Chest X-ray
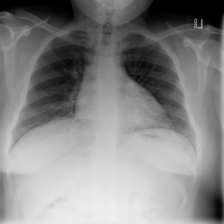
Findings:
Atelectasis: negative
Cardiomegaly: negative
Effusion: negative
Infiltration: negative
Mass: negative
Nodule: negative
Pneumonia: negative
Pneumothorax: negative
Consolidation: negative
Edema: negative
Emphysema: negative
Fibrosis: negative
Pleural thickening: negative
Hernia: negative